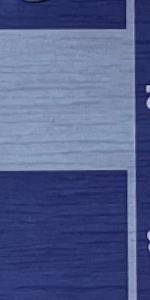
Label: Empty